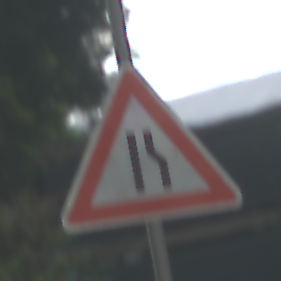
Verkehrszeichen: EinseitigVerengteFahrbahnRechts
Umgebung: Outdoor, Urban
Tageszeit: MorningAfternoon
Wetter: PartlyCloudy
Licht: Natural
Jahreszeit: NotSpecified
Kontrast: LowContrast